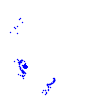
Particle: pion